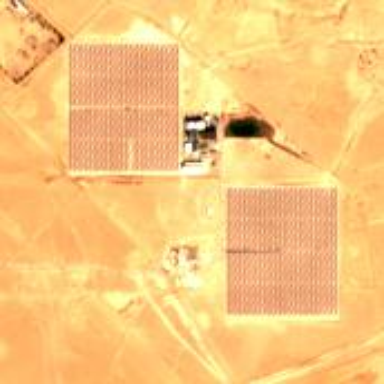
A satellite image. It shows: Plant powered by both gas and solar energy sources.